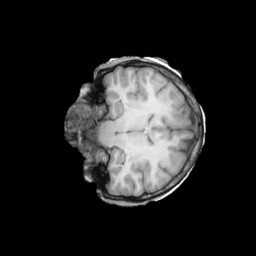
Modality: T1w
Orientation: coronal
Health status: ill
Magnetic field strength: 3 T